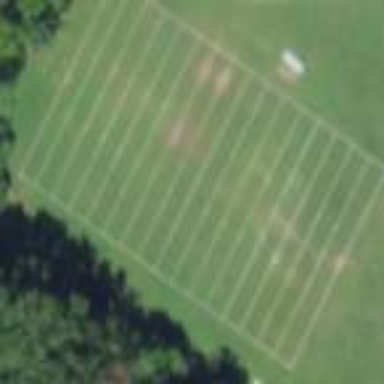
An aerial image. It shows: American football pitch.